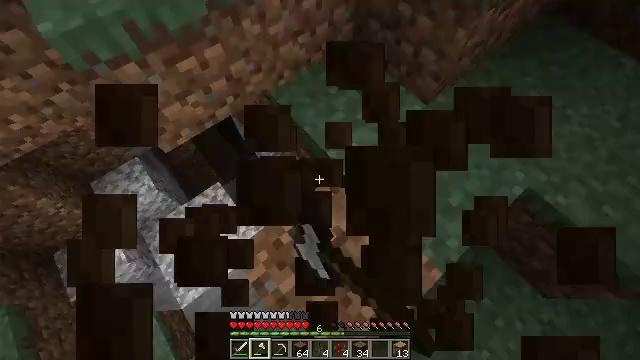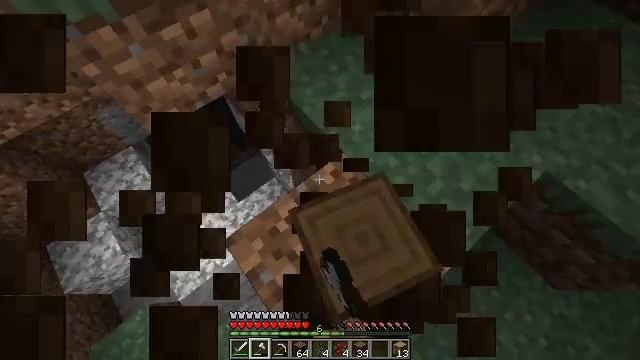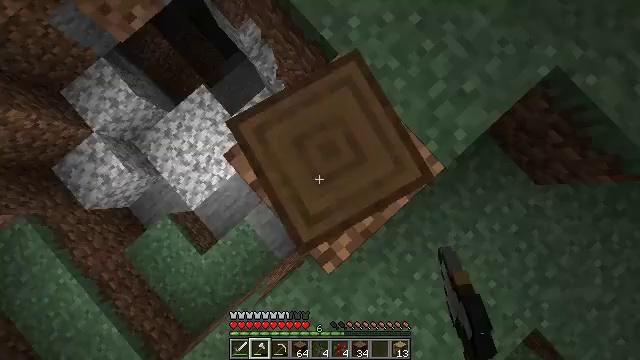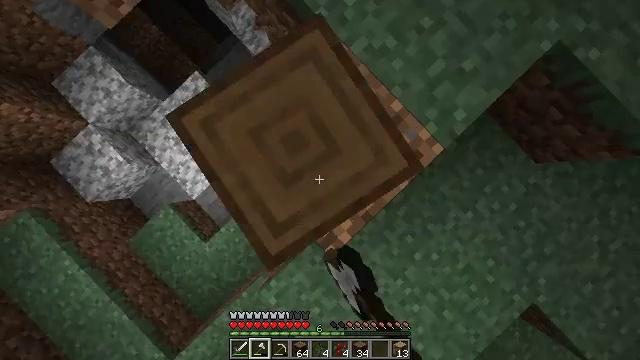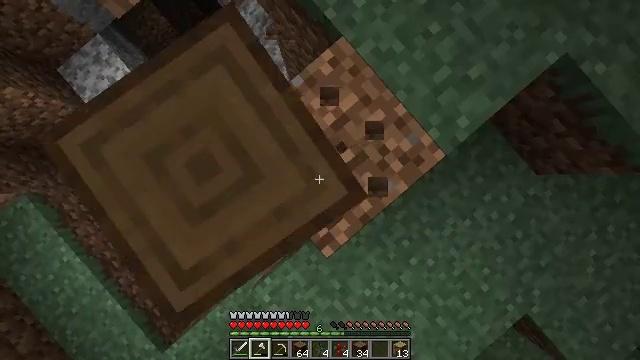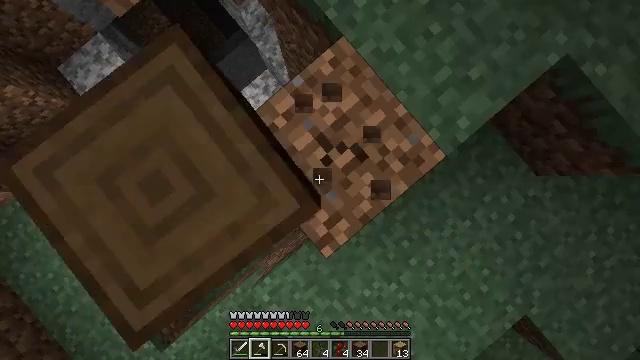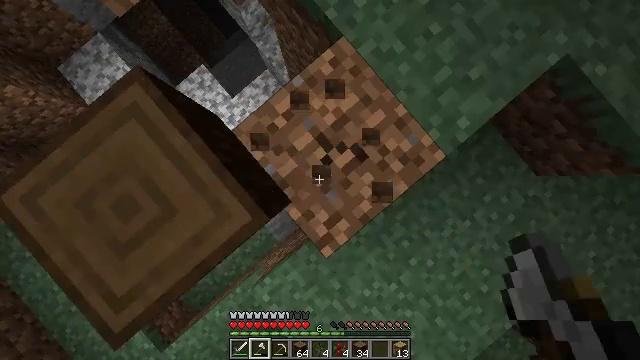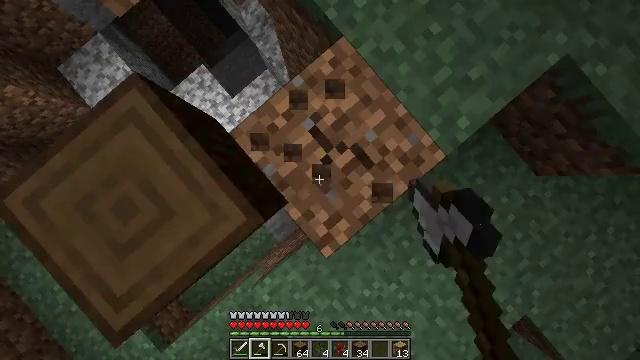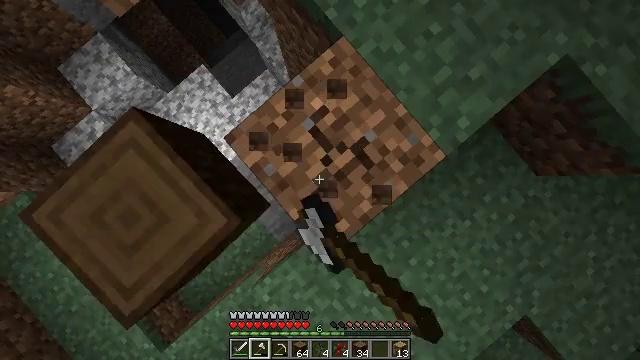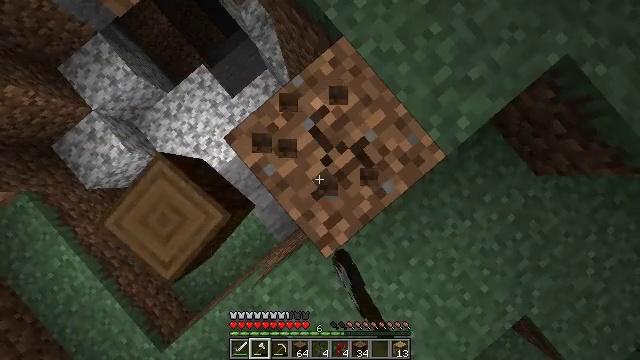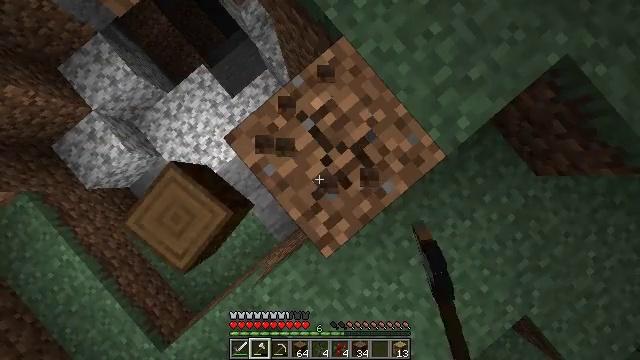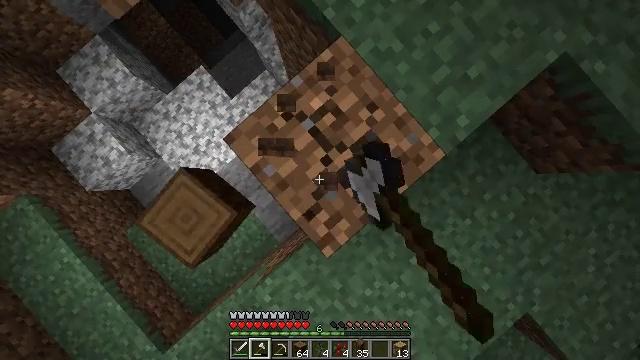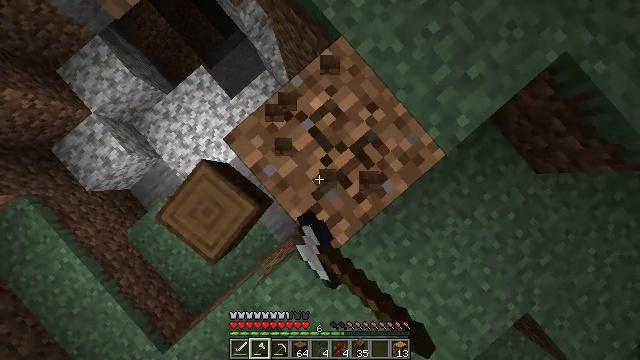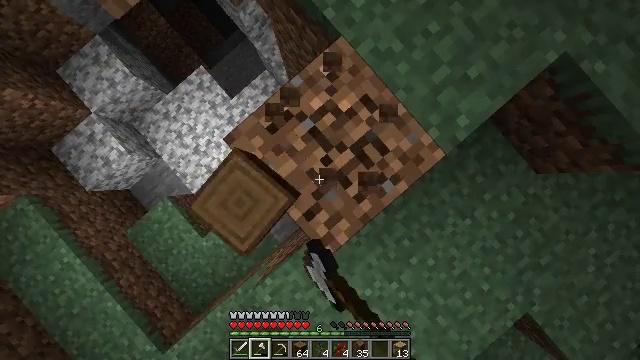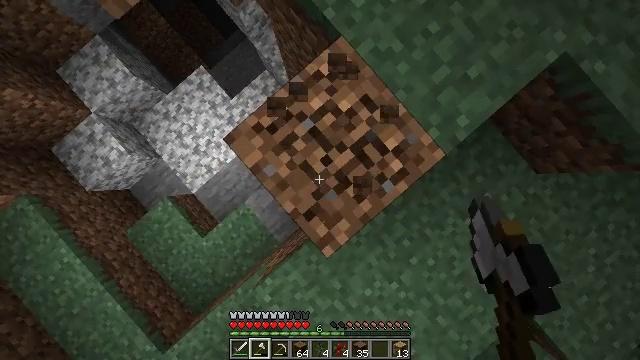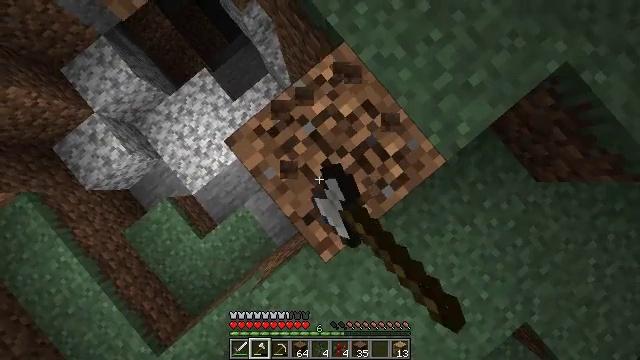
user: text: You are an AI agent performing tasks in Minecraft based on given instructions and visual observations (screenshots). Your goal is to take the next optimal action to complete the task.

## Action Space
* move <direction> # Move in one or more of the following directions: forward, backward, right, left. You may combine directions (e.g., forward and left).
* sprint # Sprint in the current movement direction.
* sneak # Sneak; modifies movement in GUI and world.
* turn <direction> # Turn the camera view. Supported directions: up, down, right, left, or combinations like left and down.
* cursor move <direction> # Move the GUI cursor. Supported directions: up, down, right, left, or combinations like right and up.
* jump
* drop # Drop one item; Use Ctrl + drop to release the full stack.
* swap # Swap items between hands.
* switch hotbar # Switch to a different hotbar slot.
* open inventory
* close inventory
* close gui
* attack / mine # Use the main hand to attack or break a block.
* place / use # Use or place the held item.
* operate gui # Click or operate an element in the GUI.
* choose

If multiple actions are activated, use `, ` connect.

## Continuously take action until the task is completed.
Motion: motion action
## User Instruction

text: Gather sweet berries from the bush.
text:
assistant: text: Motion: turn down, attack / mine
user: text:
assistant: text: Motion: turn right and down, attack / mine
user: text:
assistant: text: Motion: turn right and down, attack / mine
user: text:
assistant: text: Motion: turn left and down, attack / mine
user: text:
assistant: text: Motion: attack / mine
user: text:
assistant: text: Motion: attack / mine
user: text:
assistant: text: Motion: attack / mine
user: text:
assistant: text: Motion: attack / mine
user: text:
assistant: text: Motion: attack / mine
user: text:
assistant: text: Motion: attack / mine
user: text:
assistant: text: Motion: attack / mine
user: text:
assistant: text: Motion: attack / mine
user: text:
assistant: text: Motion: attack / mine
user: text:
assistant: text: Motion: attack / mine
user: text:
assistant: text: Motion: turn left, attack / mine
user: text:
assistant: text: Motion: turn left and up
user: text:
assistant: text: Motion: turn left and up
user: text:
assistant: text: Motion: no_op
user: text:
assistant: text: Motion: no_op
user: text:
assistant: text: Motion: no_op
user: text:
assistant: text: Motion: no_op
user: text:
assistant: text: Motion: turn left
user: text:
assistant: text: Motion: turn left and up
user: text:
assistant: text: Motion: turn left and up
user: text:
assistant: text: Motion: turn left and up
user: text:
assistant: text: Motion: turn left and up
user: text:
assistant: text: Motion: turn left and up
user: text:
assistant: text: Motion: move left, turn left and up
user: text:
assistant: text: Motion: move left, turn left and up
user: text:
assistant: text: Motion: move forward and move left, turn up